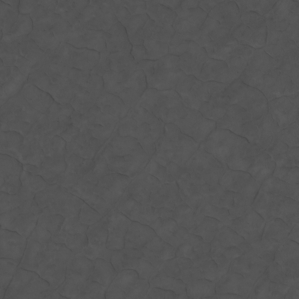
Label: non_frost